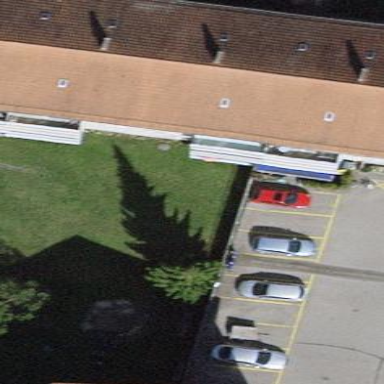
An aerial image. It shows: Building with tiled roof.